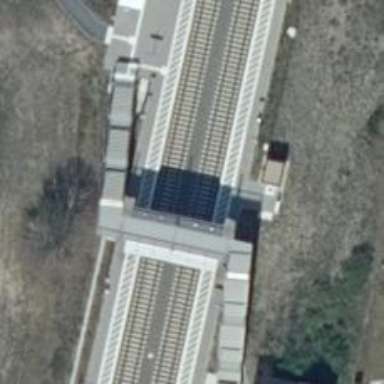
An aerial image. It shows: Public transport station located at railway halt.